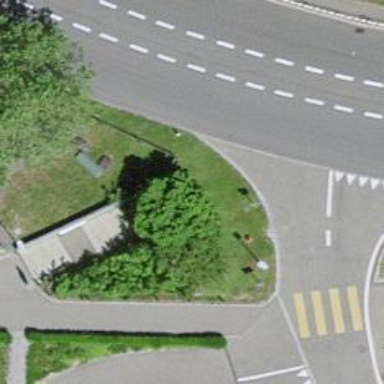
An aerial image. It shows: Concrete footway going through tunnel.